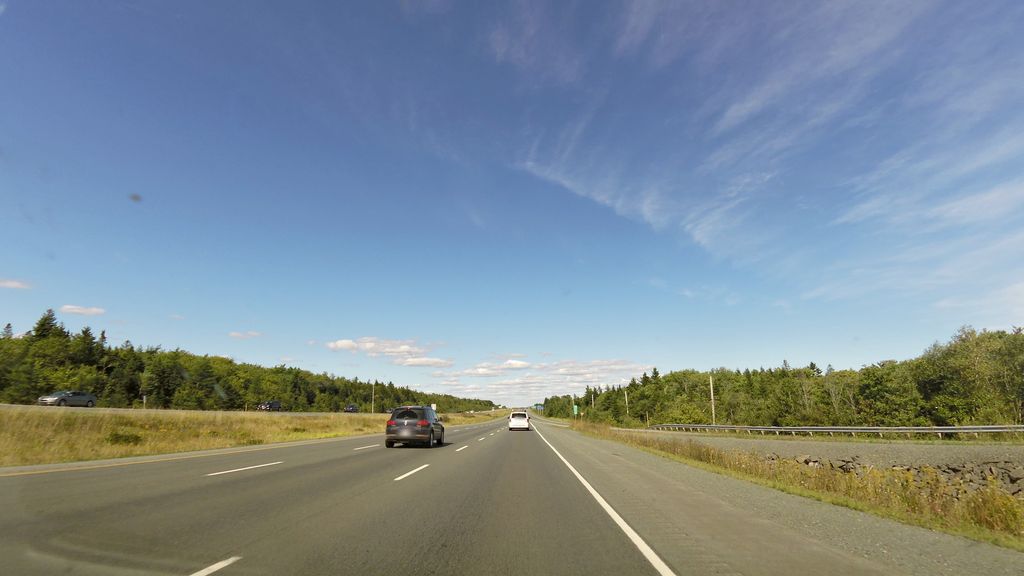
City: halifax